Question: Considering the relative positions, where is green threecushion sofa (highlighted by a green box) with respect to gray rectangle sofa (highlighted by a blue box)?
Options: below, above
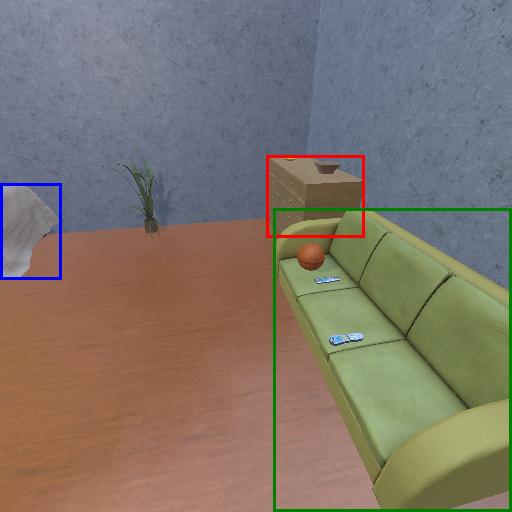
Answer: below